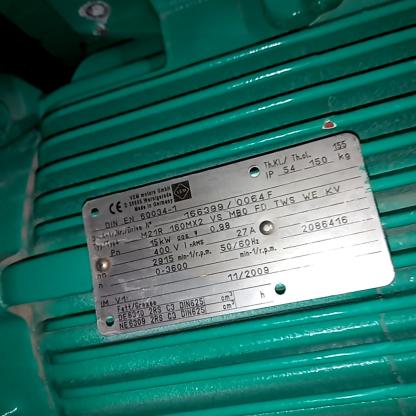
Klasa: tabliczka-znamionowa